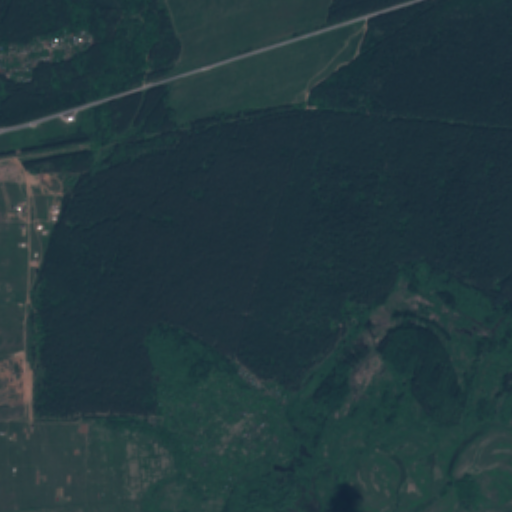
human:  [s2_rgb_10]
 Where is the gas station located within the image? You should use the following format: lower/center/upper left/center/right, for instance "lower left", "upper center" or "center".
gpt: The gas station is located in the upper left of the image.
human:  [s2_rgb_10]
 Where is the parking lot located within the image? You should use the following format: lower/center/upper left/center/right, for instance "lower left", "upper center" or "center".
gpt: The parking lot is located in the center right of the image.
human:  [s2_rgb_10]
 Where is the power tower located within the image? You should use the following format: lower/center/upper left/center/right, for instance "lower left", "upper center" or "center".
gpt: The power tower is located in the lower right of the image.
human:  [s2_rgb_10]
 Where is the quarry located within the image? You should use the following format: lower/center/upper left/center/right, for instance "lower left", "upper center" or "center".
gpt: The quarry is located in the lower left of the image.
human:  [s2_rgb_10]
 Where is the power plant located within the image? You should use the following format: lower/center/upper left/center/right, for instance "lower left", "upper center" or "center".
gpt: There is no power plant in the image.